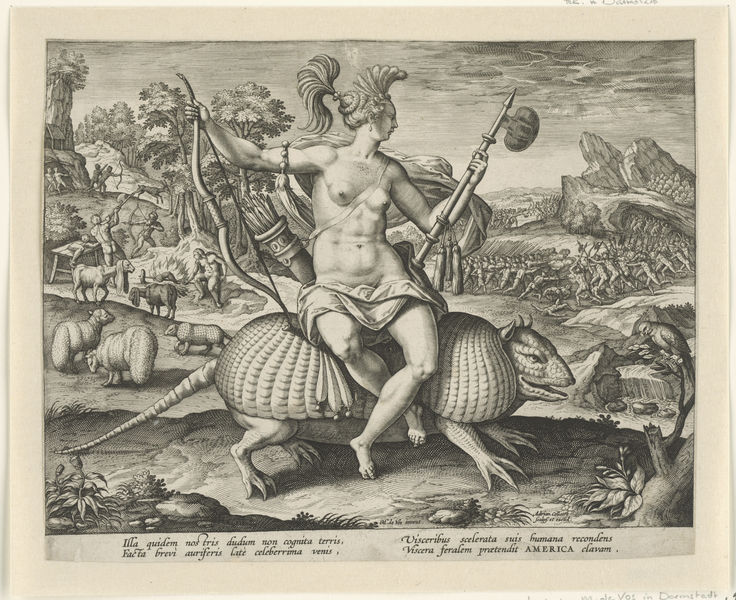
Titel: Amerika
Künstler: Adriaen Collaert
Standort: Amsterdam
Institution: Rijksmuseum
Schlagwörter: fight, grey, old, woman, fighting, naked, nude, sky, tree, landscape, mountain, trees, way, drawing, animals, bird, dog, sketch, tail, battle, eagle, inscription, thunder, medieval, animal, war, farm, breasts, god, warrior, sheep, flock, arrow, bow, creature, latin, surrealist, surreal, weapon, spear, linen, ride, bow and arrow, demon, boobs, tits, eky, dino, archer, girdle, ax, arrors, armadillo, valkyry, valkery, sheeo, skype, sheepherd, tortilla, 동물, 장군, 전쟁, 사람, 고대, 흐림, 불안, 힘겨움, 활